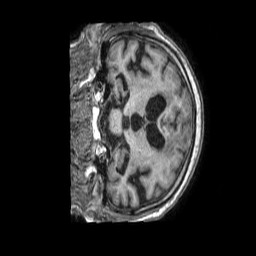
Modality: T1w
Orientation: coronal
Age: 82
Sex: female
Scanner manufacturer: philips
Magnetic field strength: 1.5 T
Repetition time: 0.007208 s
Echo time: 0.003263 s